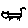
Label: cat